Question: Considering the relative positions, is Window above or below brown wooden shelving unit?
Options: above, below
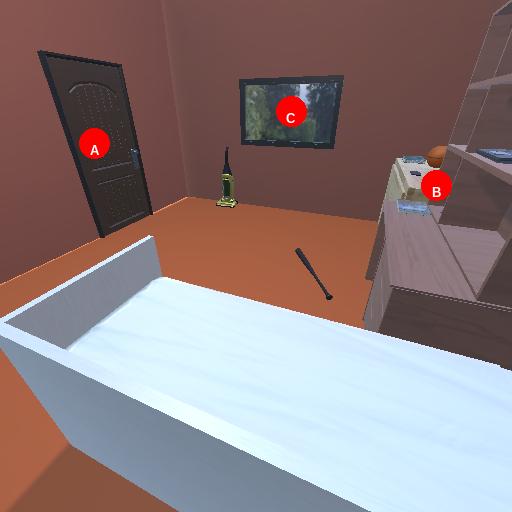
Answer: above